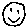
Label: smiley face